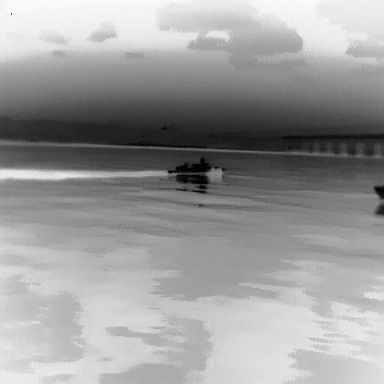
There is a canoe in the infrared image.